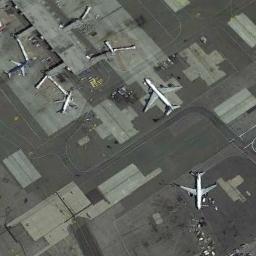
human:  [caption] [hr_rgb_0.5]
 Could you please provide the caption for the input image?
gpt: Here are three white planes and a blue fuselage plane .

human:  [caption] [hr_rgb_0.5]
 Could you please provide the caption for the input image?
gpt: Four airplanes were on the airport beside the building .

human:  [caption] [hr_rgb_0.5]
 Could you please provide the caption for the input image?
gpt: Two planes parked next to boarding bridges and the other two parked in different directions on the open area .

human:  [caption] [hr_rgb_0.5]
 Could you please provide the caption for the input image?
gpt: Four planes are around the terminal building .

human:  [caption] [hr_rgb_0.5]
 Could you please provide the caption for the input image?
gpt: Three planes in the parking lot with different materials .